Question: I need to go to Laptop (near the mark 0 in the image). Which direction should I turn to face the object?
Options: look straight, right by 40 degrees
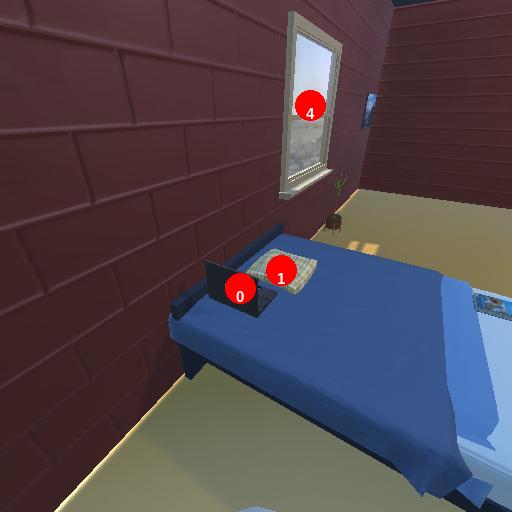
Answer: look straight